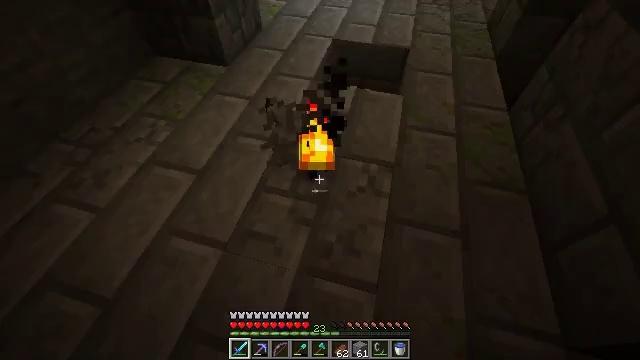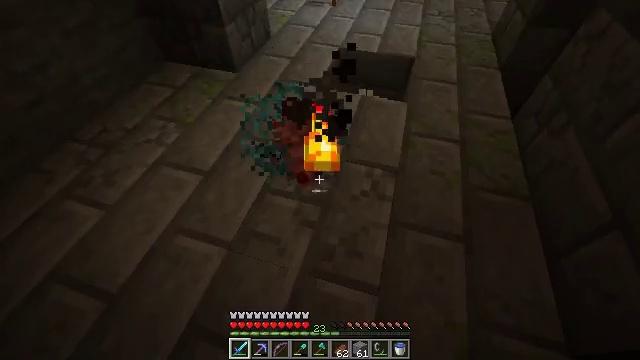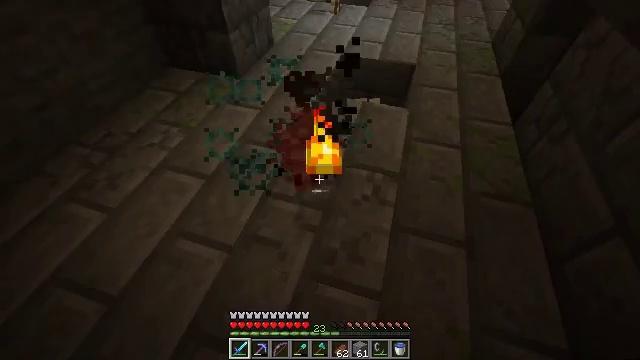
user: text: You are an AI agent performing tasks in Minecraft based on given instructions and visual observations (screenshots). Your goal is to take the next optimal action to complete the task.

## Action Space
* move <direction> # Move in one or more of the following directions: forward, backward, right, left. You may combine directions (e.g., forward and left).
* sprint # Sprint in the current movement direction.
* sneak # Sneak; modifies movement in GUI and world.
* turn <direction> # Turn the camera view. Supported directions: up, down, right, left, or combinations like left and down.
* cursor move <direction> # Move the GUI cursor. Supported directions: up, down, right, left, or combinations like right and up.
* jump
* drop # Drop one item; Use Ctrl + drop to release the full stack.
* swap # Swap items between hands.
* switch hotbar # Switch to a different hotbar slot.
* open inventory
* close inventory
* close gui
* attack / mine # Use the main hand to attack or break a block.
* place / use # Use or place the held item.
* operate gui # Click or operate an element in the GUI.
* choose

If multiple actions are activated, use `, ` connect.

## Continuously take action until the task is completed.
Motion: motion action
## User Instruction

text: Mine the torch on the wall.
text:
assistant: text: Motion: turn left and up
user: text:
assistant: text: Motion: turn up
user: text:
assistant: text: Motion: attack / mine